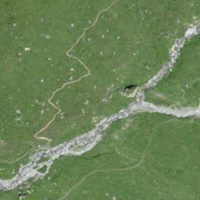
EUNIS habitat code: 26
Species observed at this site:
Traunsteinera globosa
Crepis pontana
Campanula barbata
Leucanthemum adustum